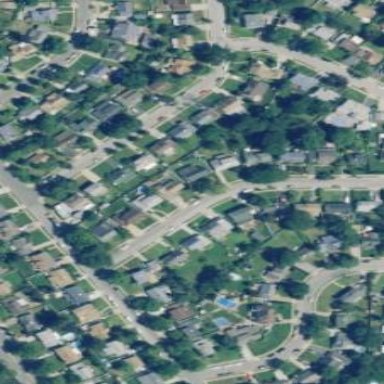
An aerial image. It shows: Residential area consisting of single-family homes.